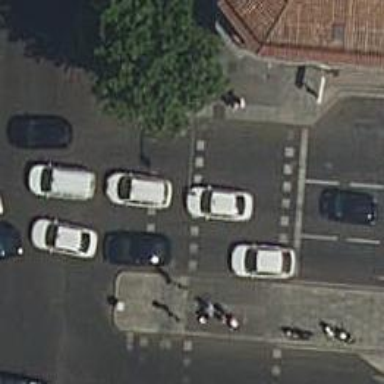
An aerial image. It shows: View of zebra crossing with traffic signals.